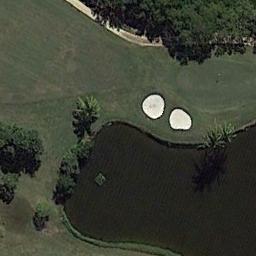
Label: golf_course